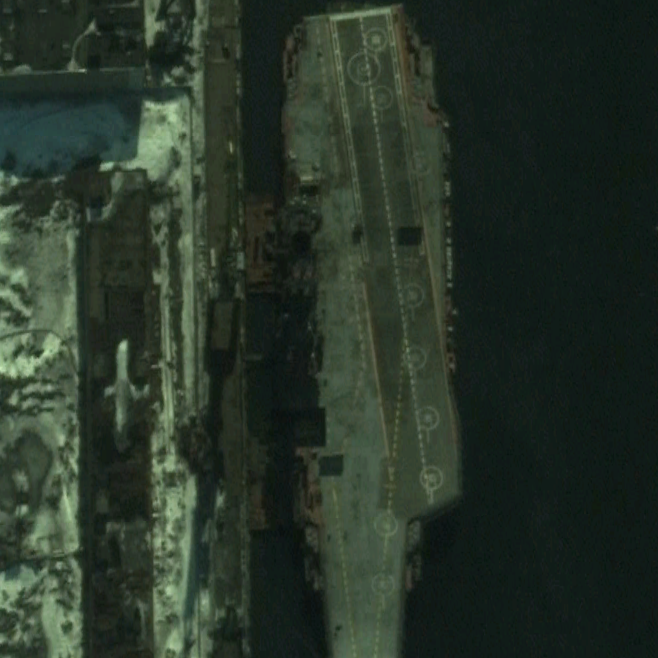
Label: aircraft_carrier